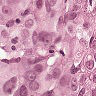
Metastatic tissue present: yes